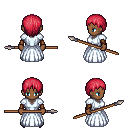
a pixel art fantasy rpg character, female body template, human, dark skin, underdress, red pants, ruby red plain hairstyle, leather bracers, metal boots, spear, four views (front, back, left, right), 2x2 character sprite sheet, small pixel art, hard edges, no anti-aliasing